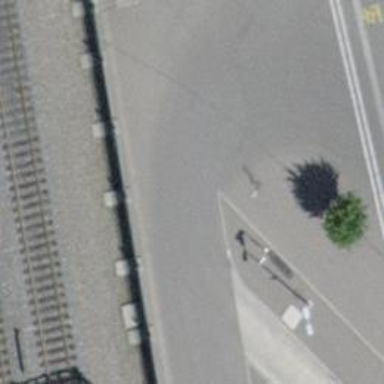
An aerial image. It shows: Platform for public transport is situated by the road.